Question: I have a minor issue with displaying TextViews in my app while running on emulator, although everything works perfectly fine on my cell phone. I know that most of you wouldn't care about that, but I have to obtain top quality screen shots of my app (it's my project for graduation and I need those screen shots to include in the project documentation).
Those TextViews which are populated with some value in the XML layout file display properly. However, those which are populated dynamically after the user logs in (a String value from a web service) are only displayed partially, like only the top half of the line will appear, you can see it on this screen shot:

As I mentioned, everything displays perfectly fine on my device (Samsung i5510).
Those TextViews are a part of a TableLayout and each row (static label in the left column and a dynamic value in the right one). The XML layout is as follows:
'''
<TableRow android:id="@+id/brandTableRow" android:layout_width="fill_parent"
android:layout_height="wrap_content" android:orientation="horizontal"
android:paddingBottom="2sp" android:paddingTop="2sp">
<TextView android:id="@+id/brandLabel" android:layout_width="wrap_content"
android:layout_height="wrap_content" android:text="Model pojazdu:"
android:layout_column="1">
</TextView>
<TextView android:id="@+id/brandTextView"
android:layout_width="wrap_content" android:layout_height="12px"
android:text="" android:gravity="right">
</TextView>
</TableRow>
<TableRow android:id="@+id/widget67" android:layout_width="fill_parent"
android:layout_height="wrap_content" android:orientation="horizontal"
android:paddingBottom="2sp" android:paddingTop="2sp">
<TextView android:id="@+id/widget40" android:layout_width="wrap_content"
android:layout_height="wrap_content" android:text="Ping:"
android:layout_column="1">
</TextView>
<TextView android:id="@+id/pingTextView"
android:layout_width="wrap_content" android:layout_height="wrap_content"
android:text="n/a" android:gravity="right">
</TextView>
</TableRow>
'''
How do I fix this?
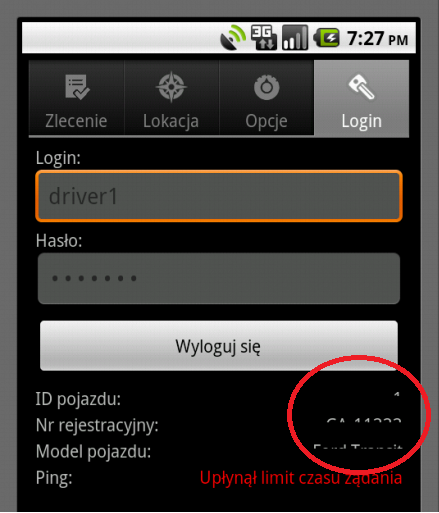
Answer: It may be because of your padding on the textviews.